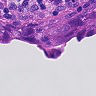
Metastatic tissue present: yes